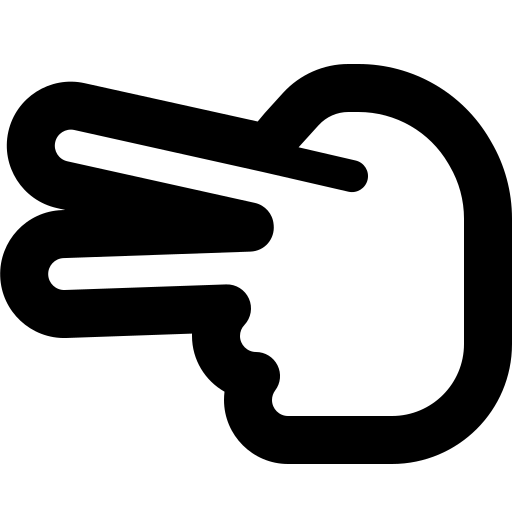
Tags: icon, FontAwesome, fa-icon, outline, hand, scissors